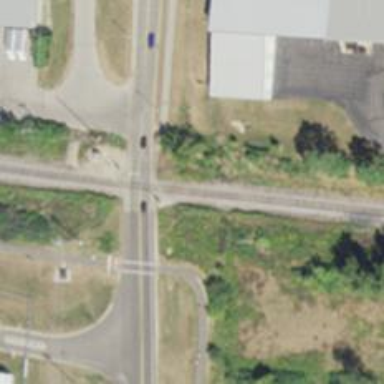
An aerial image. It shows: Uncontrolled railway crossing.